Question: I have a directive that I loop through called 'waPages'.
Inside this tag are a few child nodes; one of which, is an image tag.
'''
<li wa-pages page="page" ng-repeat="page in carousel.pages"></li>
'''
'''
<div id="page-{{page.pageindex}}">
<img ng-src="{{page.imageurl}}" on-load />
</div>
'''
## Question:
'''
angular.module('carouselApp')
.directive('waPages', function (Pages, Carousel) {
return {
scope: {
page: "="
},
templateUrl: 'views/wa.pages.html',
transclude: true,
require: '^waCarousel',
link: function (scope, el, attrs, ctrl) {
//this wont work obviously
var imageWidth = el[0].find('img:first-child').innerWidth;
}
}
});
'''
Update hers my 'console.log(el[0]);'

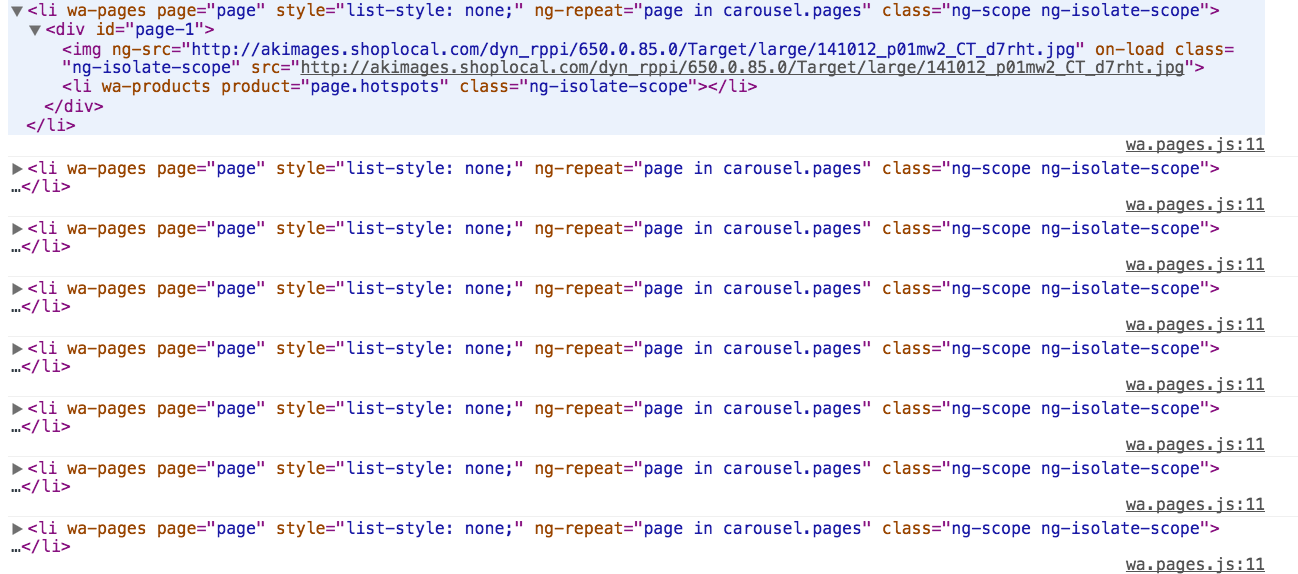
Answer: Just extending my comment to answer, you could set up 'onload' event on the img tag. So once image is loaded grab its dimensions. Also note the selector as well.
Remove ng-src from your template and set it on the element directly:-
'''
.directive('waPages', function ($window) {
return {
scope: {
page: "="
},
templateUrl: 'wa.pages.html',
transclude: true,
link: function (scope, el, attrs, ctrl) {
var $img = el.find('img')[0]; //get the image
$img.src = scope.page.imageurl; //set the url
$img.onload = function() {
console.log(this.width, this.height); //Get height and width
}
}
}
});
'''
<URL>
If you have set a specific height and width for the image via css, loading images with different dimensions will not fetch you true dimensions. In such cases you can get its original width from <URL>.
'''
link: function (scope, el, attrs, ctrl) {
var $img = el.find('img')[0];
//Just set ng-src itself
//$img.src = scope.page.imageurl;
$img.onload = function() {
console.log(this.naturalWidth, this.naturalHeight);
}
}
'''
<URL>
You could also create a temporary image tag and load the image src and grab its height and width as well. <URL>